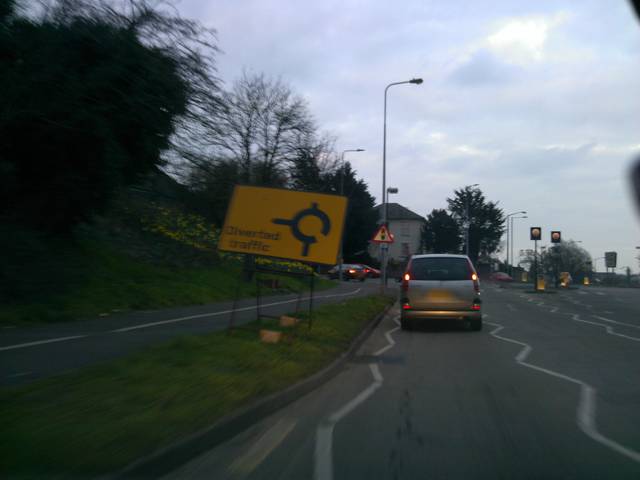
Region: United Kingdom
Coordinates: 51.892, 0.921